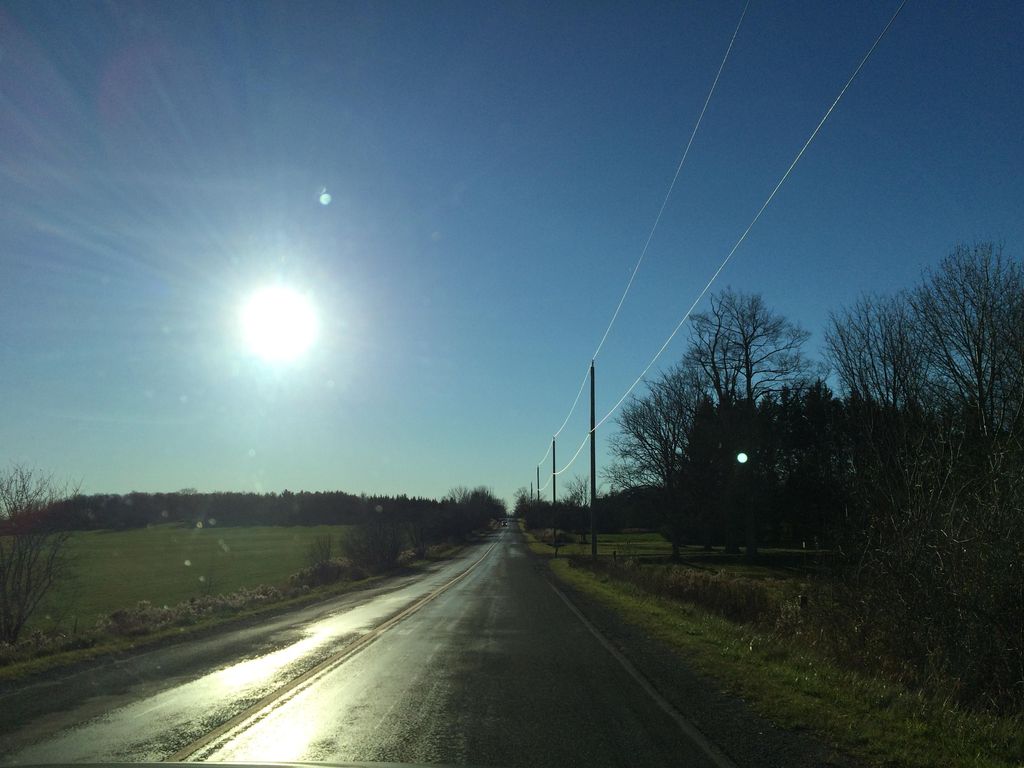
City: kitchener-waterloo